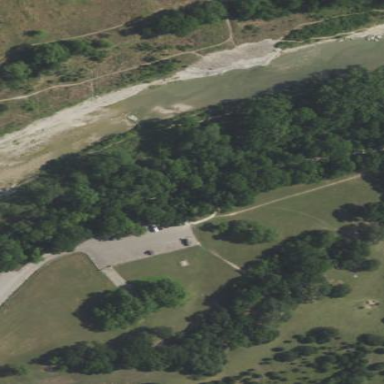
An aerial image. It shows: Basic campsite in park with tents set up.